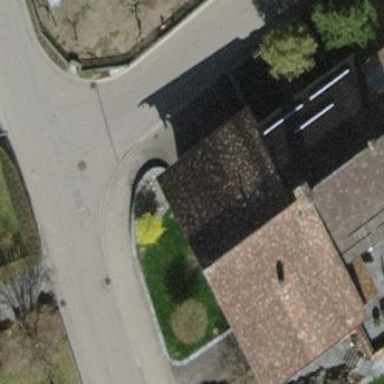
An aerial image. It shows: Building with tile roof.